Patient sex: F
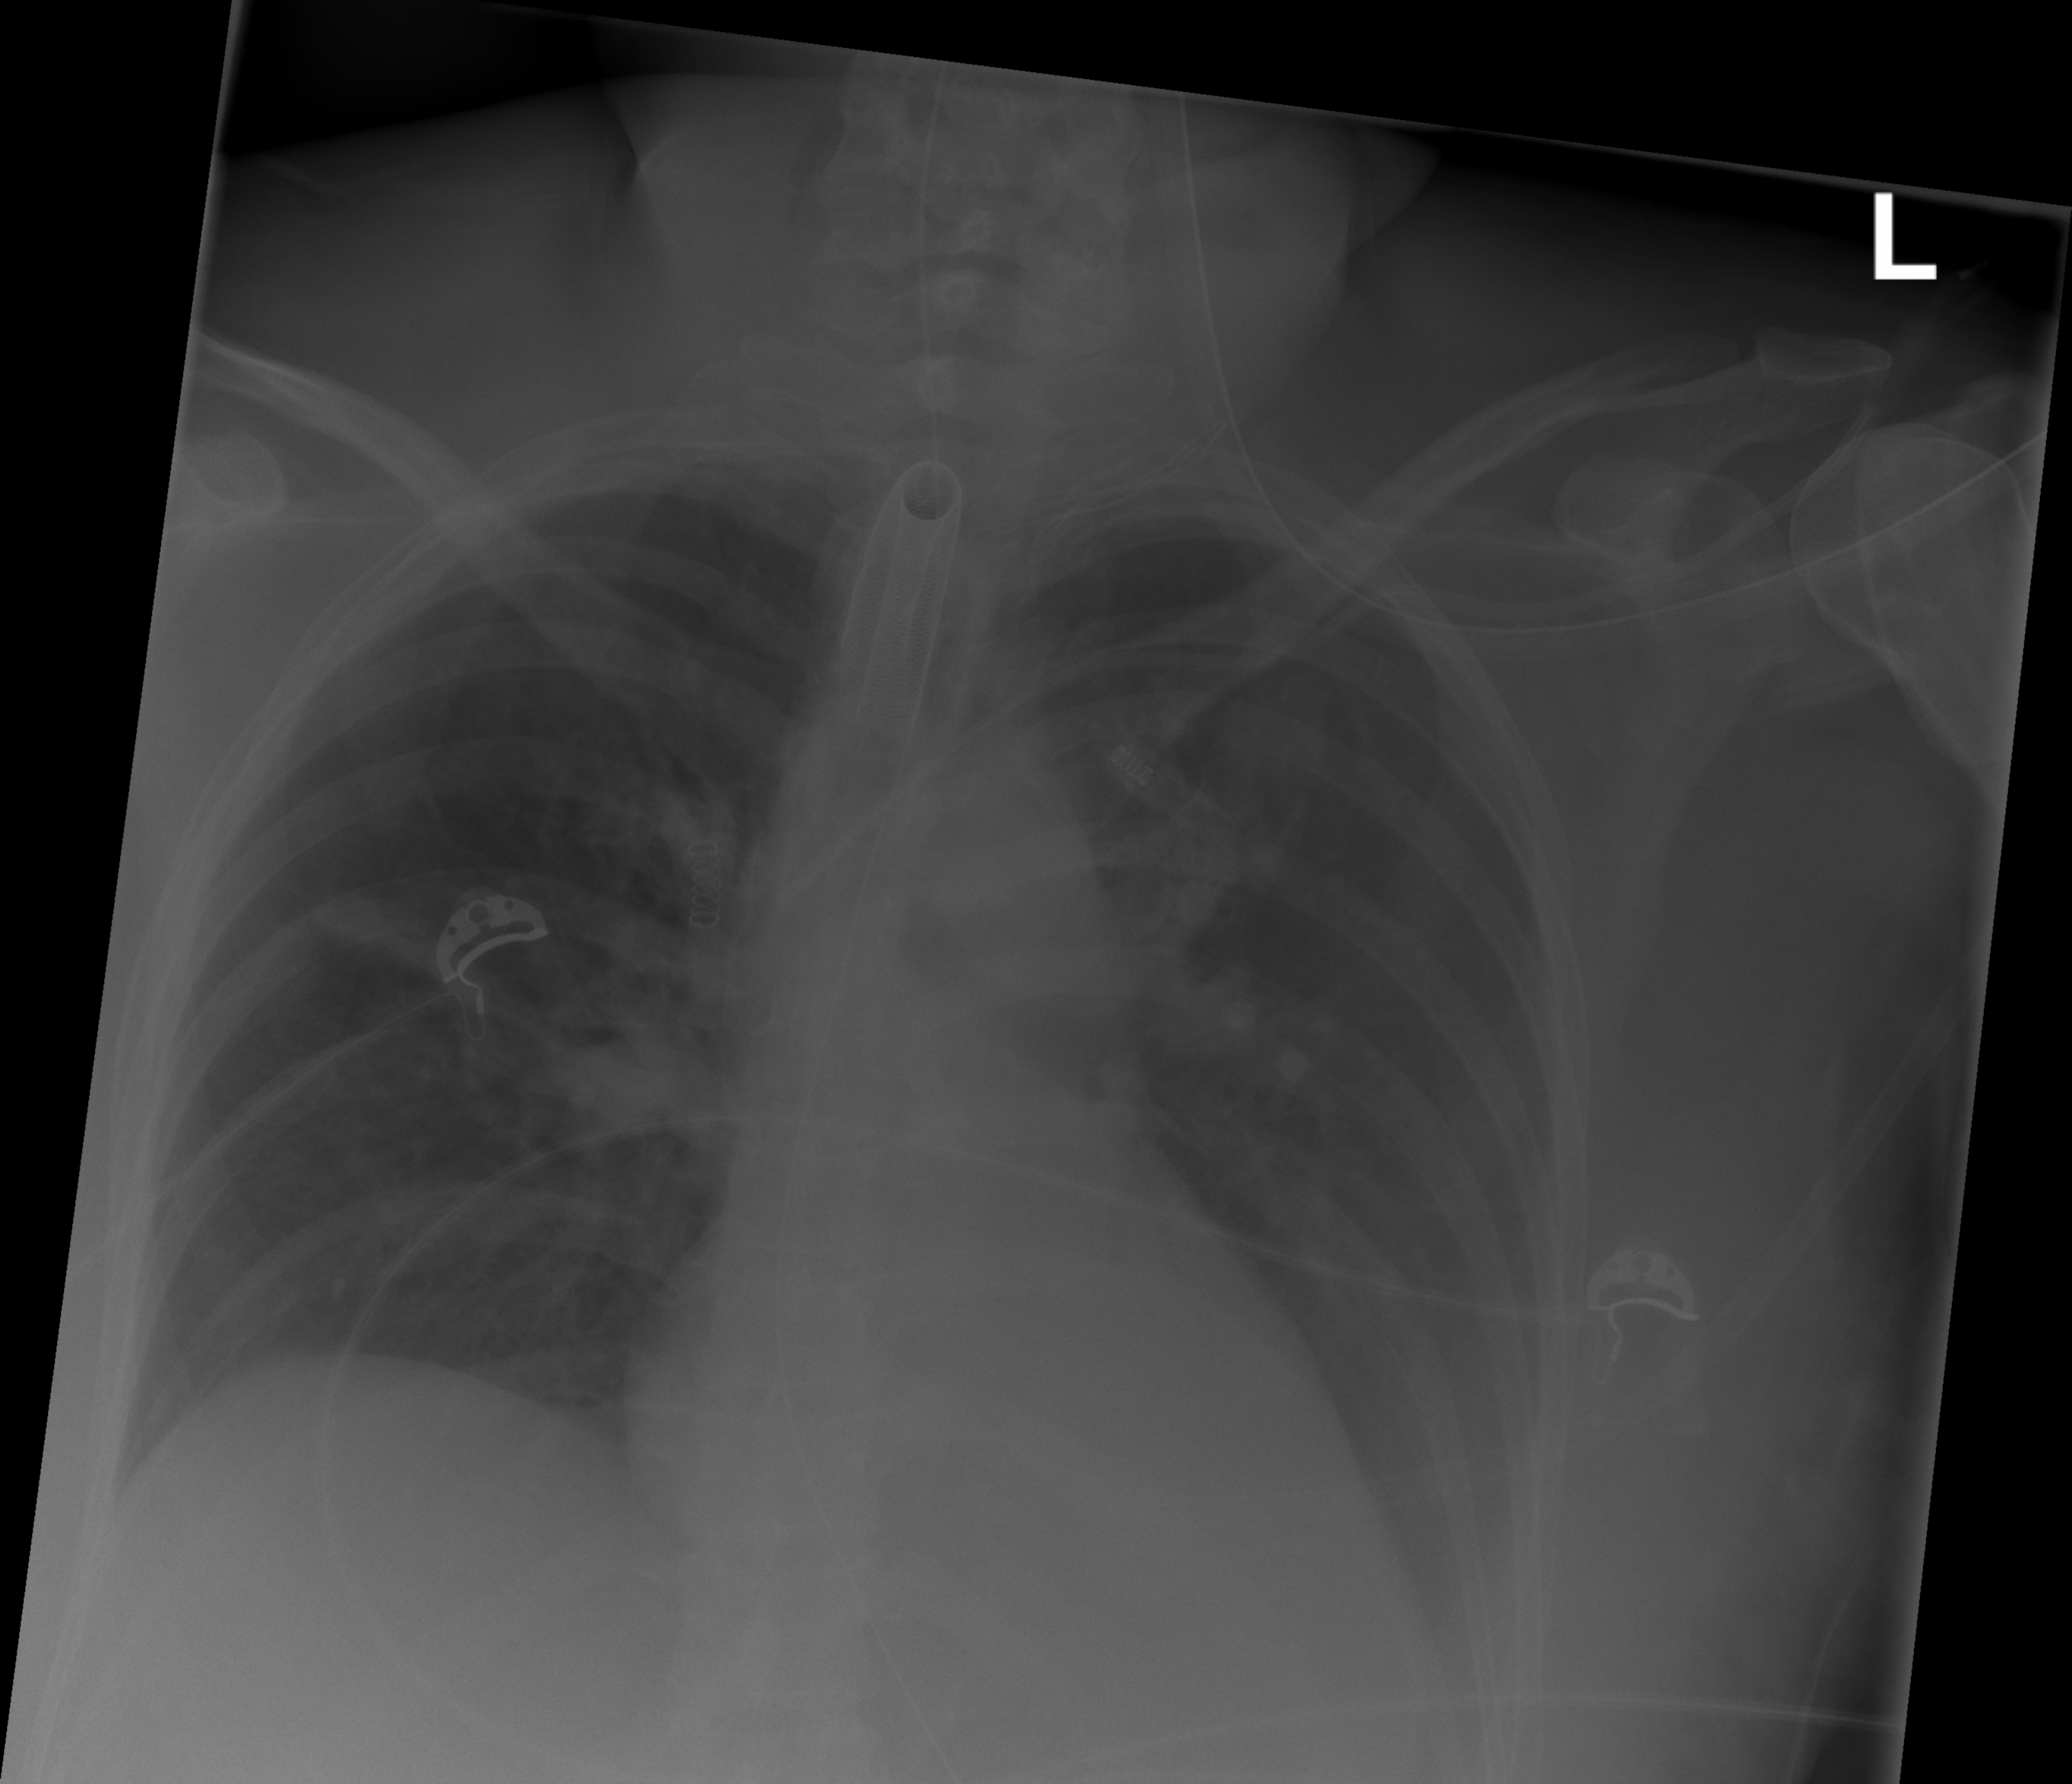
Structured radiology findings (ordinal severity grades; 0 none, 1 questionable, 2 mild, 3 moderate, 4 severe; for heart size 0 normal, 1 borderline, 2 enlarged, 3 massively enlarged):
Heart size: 0
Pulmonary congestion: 0
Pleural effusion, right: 0
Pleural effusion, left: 2
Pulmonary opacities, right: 0
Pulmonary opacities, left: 0
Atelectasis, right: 2
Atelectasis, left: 0